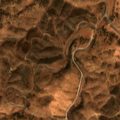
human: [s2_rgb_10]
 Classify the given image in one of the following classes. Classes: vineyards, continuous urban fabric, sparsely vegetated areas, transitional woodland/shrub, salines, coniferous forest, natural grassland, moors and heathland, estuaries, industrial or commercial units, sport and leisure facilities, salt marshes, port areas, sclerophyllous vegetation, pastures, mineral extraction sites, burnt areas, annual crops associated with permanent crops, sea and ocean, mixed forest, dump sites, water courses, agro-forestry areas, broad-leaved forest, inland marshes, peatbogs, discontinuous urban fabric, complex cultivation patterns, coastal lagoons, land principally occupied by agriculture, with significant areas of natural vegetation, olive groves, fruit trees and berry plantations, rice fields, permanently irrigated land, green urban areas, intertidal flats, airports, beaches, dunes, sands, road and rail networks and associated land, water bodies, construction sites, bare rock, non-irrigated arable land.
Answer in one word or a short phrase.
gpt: agro-forestry areas, broad-leaved forest